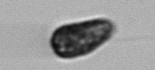
Label: Pseudochattonella_farcimen